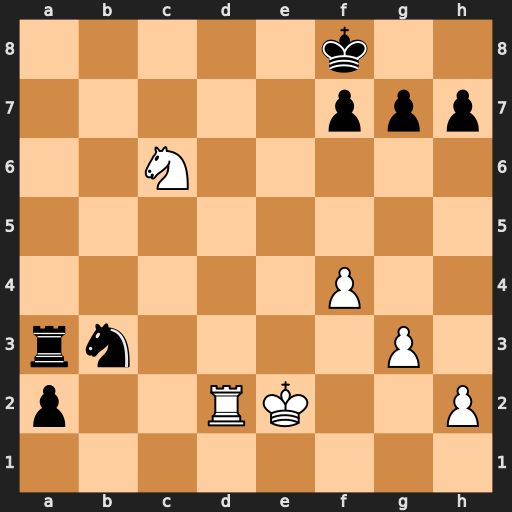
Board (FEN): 5k2/5ppp/2N5/8/5P2/rn4P1/p2RK2P/8
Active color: w
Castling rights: -
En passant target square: -
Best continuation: Rd8#